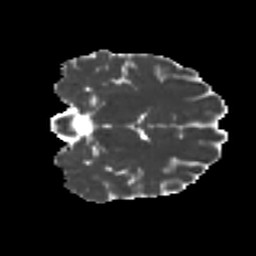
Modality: MD
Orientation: coronal
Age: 37
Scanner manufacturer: ge
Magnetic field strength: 3 T
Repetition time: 7.8 s
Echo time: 0.0608 s